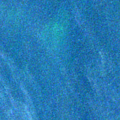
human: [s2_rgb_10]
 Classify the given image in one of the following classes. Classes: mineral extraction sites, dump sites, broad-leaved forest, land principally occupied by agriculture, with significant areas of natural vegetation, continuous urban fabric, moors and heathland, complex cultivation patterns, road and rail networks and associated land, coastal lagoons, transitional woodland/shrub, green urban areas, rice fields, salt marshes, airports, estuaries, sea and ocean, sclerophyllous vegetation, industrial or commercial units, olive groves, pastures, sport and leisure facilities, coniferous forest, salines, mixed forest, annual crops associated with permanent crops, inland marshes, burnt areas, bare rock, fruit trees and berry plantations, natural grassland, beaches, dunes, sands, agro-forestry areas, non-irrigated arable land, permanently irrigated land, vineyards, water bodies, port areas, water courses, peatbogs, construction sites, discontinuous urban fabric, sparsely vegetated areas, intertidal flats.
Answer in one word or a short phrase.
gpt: sea and ocean